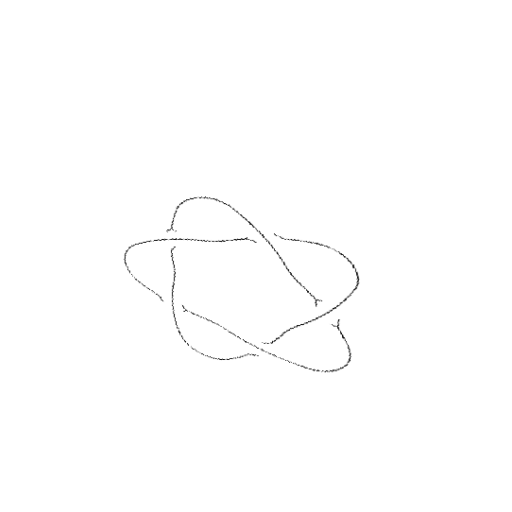
Crossing number: 5